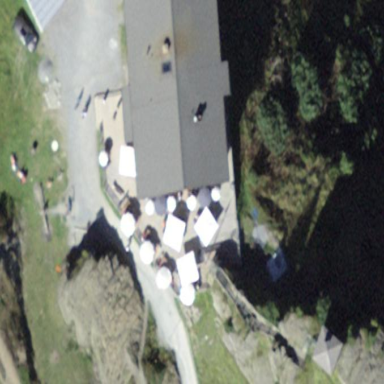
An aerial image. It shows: Building that houses restaurant.